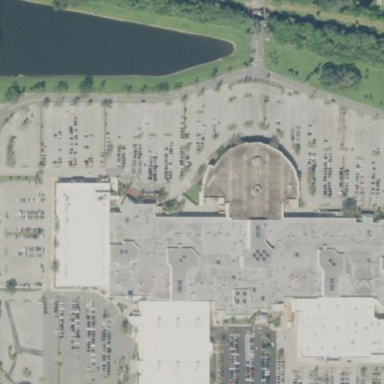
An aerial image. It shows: Retail area.